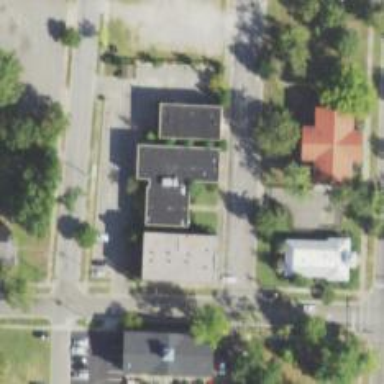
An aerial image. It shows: Public building.